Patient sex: M
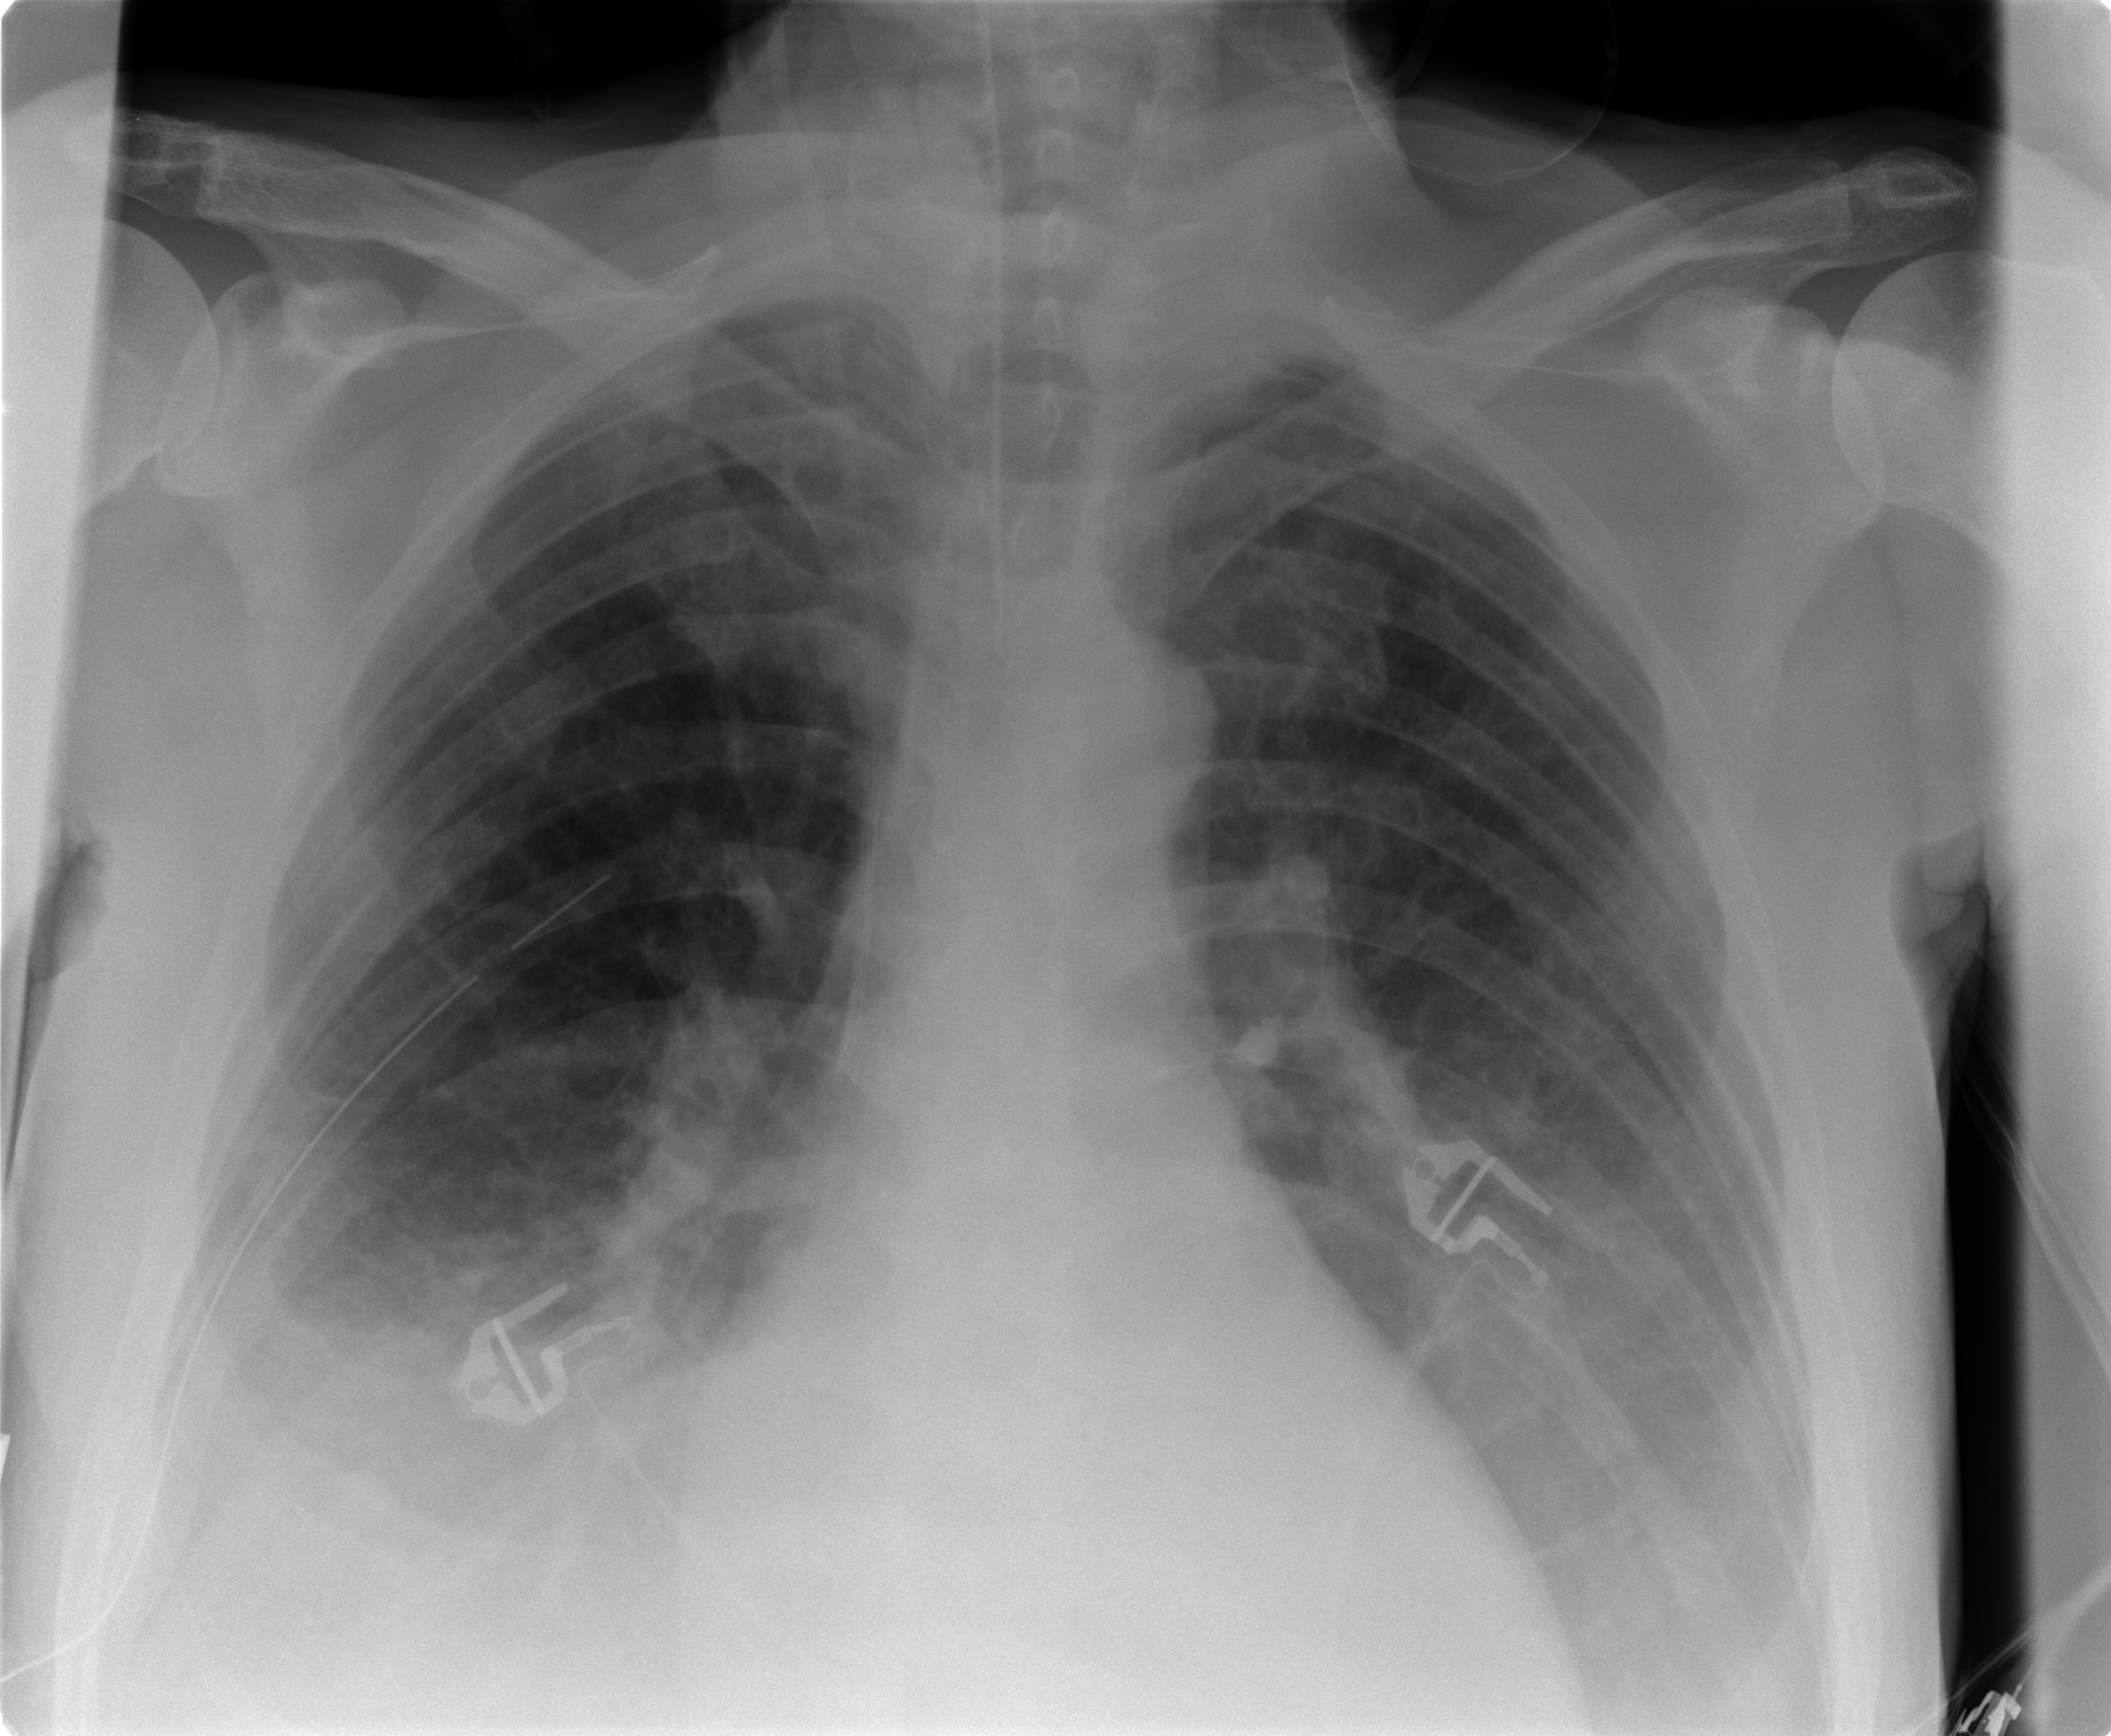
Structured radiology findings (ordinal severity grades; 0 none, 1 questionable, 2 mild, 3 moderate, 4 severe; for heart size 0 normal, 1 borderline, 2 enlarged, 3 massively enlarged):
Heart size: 2
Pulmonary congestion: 1
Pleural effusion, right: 2
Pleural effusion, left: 2
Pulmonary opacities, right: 0
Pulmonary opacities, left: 0
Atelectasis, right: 3
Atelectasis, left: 3